Question: With titanium studio, when I tried to run first application it was encountered with the problem.
I think My virus gard removed some python files

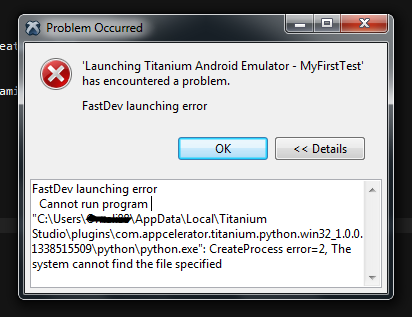
Answer: Try cleaning the project from inside Titanium Studio and re-build it.
If that doesn't correct the issue, try reinstalling the Titanium SDK, or Titanium Studio.
Your virus guard should have an option to ignore some files, try to add the Titanium dependencies to that list to be sure that doesn't happend again.